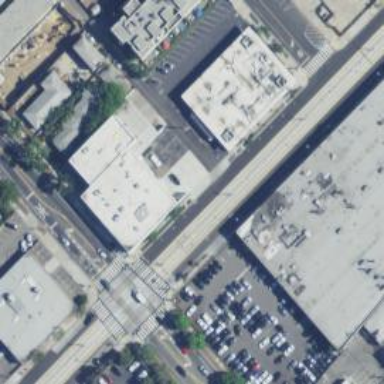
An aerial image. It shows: Secondary road with asphalt surface surrounded by commercial establishments.